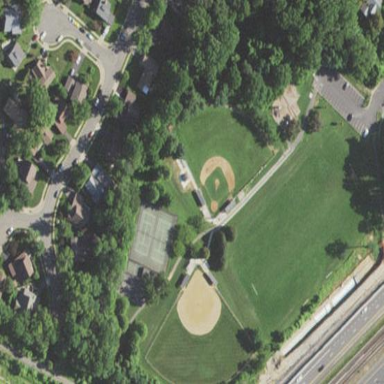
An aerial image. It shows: Baseball pitch for leisure and sports activities.